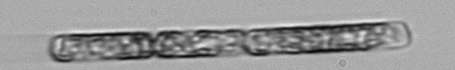
Label: Dactyliosolen_fragilissimus